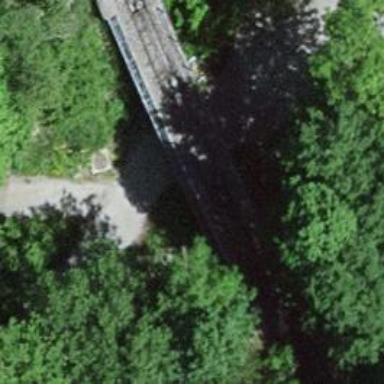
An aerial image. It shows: Funicular railway bridge.